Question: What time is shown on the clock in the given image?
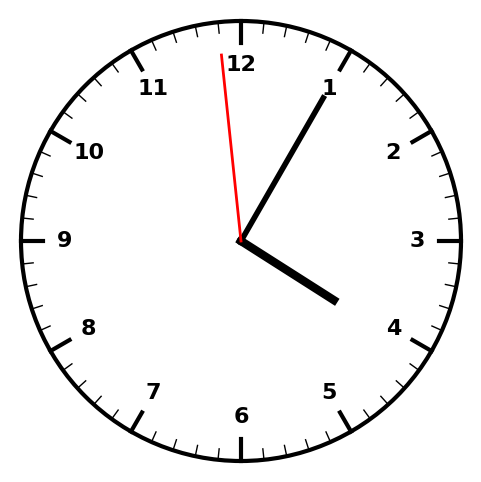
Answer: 04:04:59